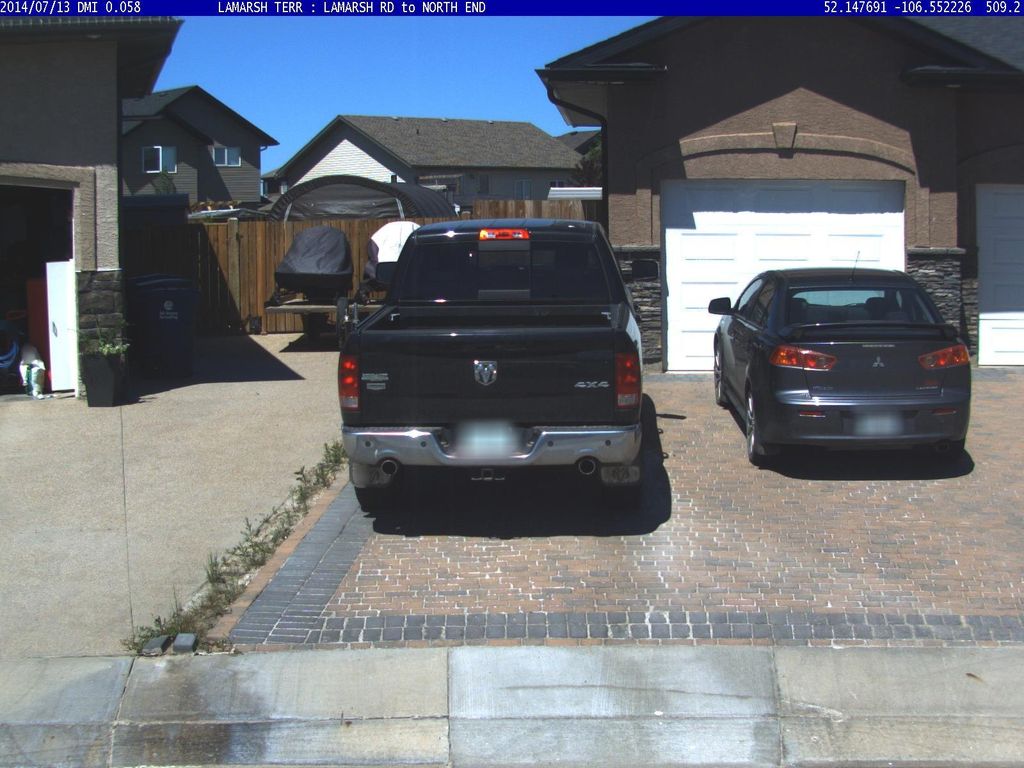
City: saskatoon